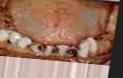
Condition: Caries